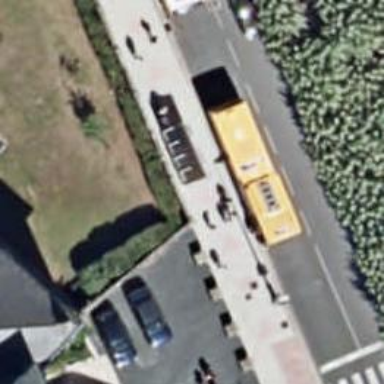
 serving as platform for public transportation."